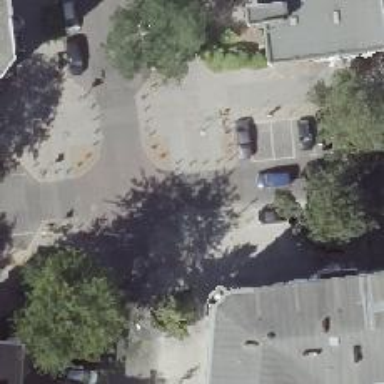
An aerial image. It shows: Living street.